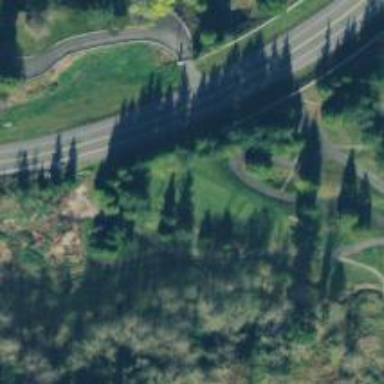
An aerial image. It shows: Path designated for golf carts.